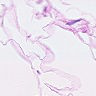
Metastatic tissue present: no